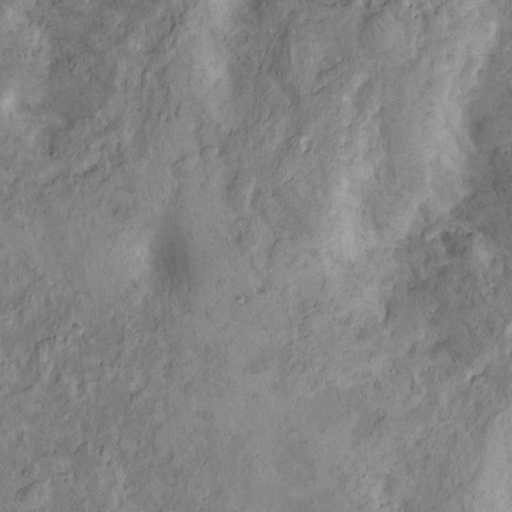
Objects detected: cone, cone, cone, cone, cone